Question: I have a number input in html. I want to center the text (i.e. the input) that is inside. I of course did:
'''
text-align: center;
'''
which sort of works. The problem is though. The text is now centered when those arrows are shown. But when the arrows disappear, the text stays at the same position which now of course isn't the center anymore.

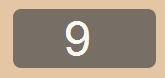
Answer: You can have the spinner buttons (arrows) always show:
'''
input[type='number']::-webkit-inner-spin-button,
input[type='number']::-webkit-outer-spin-button {
opacity: 1;
}
'''
Or you can have them always hidden:
'''
input[type='number']::-webkit-inner-spin-button,
input[type='number']::-webkit-outer-spin-button {
-webkit-appearance: none;
margin: 0;
}
'''
With either option, the contents will always be centred.